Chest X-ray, PA view. Patient: 54 years old, sex M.
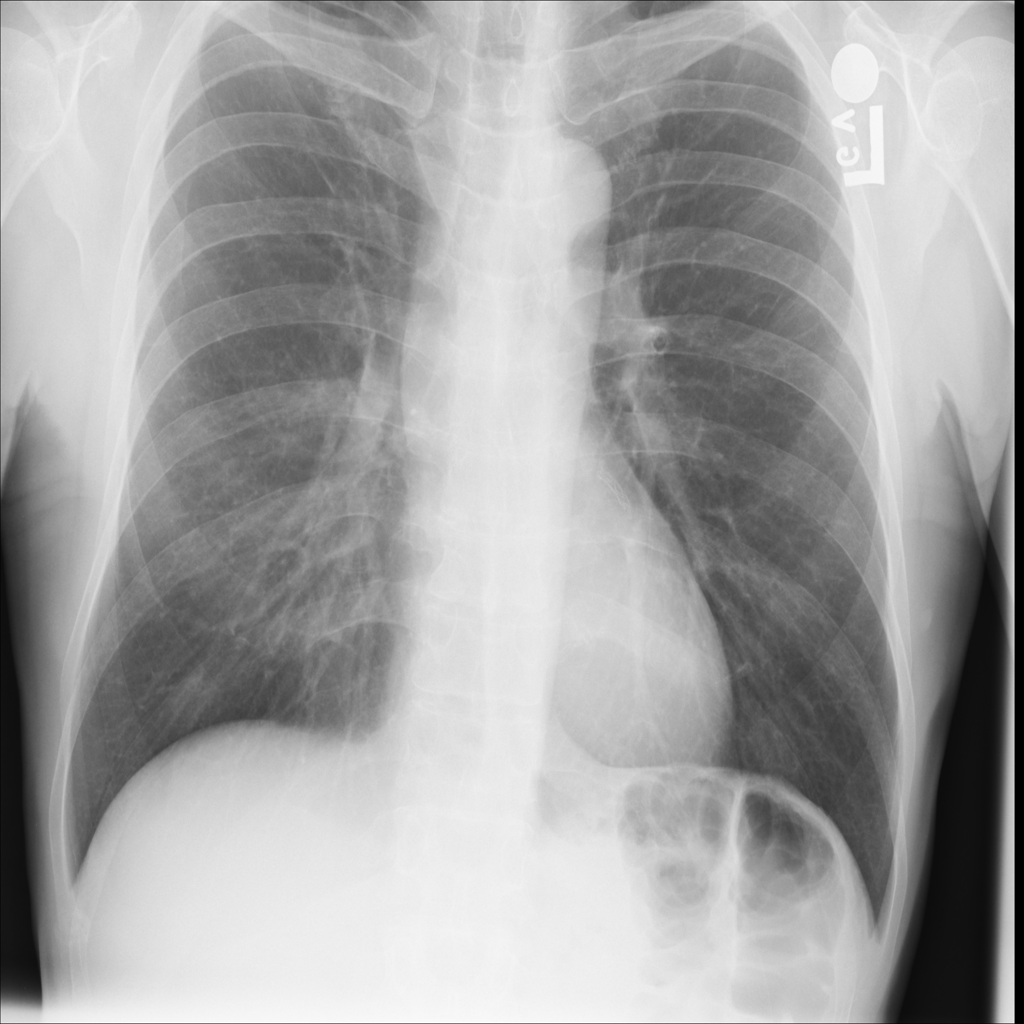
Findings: No Finding